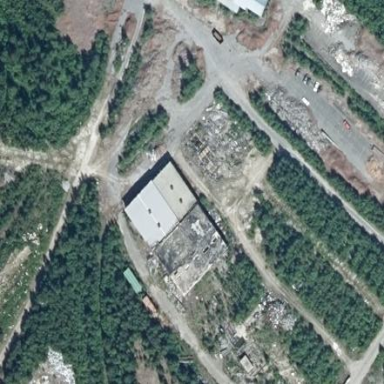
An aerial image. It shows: Industrial building.